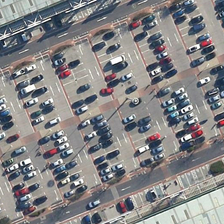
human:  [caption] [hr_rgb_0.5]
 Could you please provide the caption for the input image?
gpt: many cars are in a parking lot between two large buildings .

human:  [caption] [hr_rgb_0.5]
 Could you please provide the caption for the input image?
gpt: many cars are in a parking lot between two large buildings .

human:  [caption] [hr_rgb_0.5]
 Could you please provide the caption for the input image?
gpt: many cars are in a parking lot between two large buildings .

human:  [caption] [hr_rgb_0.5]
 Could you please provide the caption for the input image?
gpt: many cars are in a parking lot between two large buildings .

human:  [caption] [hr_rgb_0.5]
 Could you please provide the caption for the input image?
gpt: many cars are in a parking lot between two large buildings .